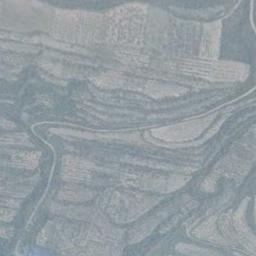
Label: terrace